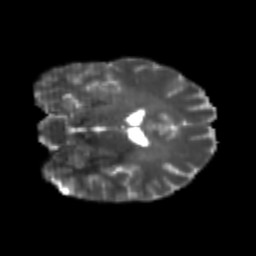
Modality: T2w
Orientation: coronal
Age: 26
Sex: male
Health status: healthy
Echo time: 0.074 s